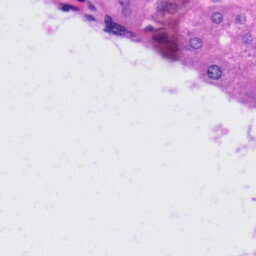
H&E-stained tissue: Liver